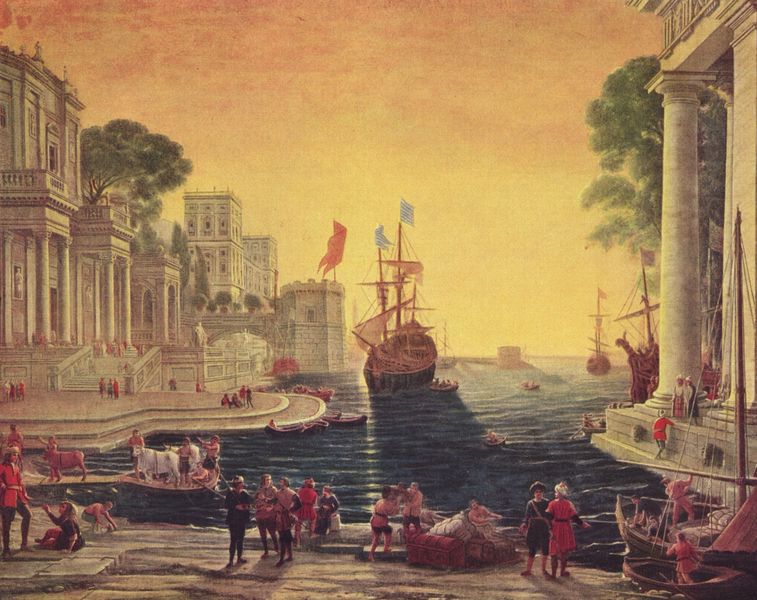
Titel: Odysseus übergibt Chryseis ihrem Vater
Künstler: Claude Lorrain
Standort: Paris
Institution: Musée du Louvre
Schlagwörter: baum, blau, blätter, gemälde, gruppe, himmel, laub, mann, meer, nackt, schatten, wasser, wolken, baden, bäume, fluss, frauen, gelb, grün, landschaft, menschen, ocker, see, sitzen, stadt, ufer, wäsche, abend, braun, fenster, frau, hut, hüte, licht, marmor, männer, orange, schwarz, strasse, säule, säulen, terasse, weiss, ausblick, dach, gebäude, haus, rot, tier, tiere, leute, malerei, architektur, barock, mensch, stehen, stein, dämmerung, horizont, häuser, kühe, vieh, brücke, gewässer, kanal, sonne, gold, händler, kind, klassizismus, boot, boote, genre, handel, kinder, pferd, pferde, ruder, turm, vorbau, balkon, küste, schiff, schiffe, segel, segelboot, segelschiffe, strand, welle, wellen, fahnen, italien, perspektive, vedute, venedig, fahne, fischer, flagge, mast, segelschiff, säcke, transport, mauer, sonnenuntergang, kuh, rind, treiben, arbeiter, figuren, hafen, hafenmauer, häuse, kai, kaimauer, masten, romantik, abfahrt, staffage, steg, treppe, treppen, architecture, blue, column, columns, crowd, hat, men, palace, people, red, soldiers, stairs, steps, white, women, france, gray, green, old, woman, yellow, ruderboot, rudern, oil painting, picture, brown, stufe, stufen, platte, abendrot, leuchten, segelboote, takelage, segeln, segler, waschen, truhe, rinder, antike, türme, palast, palazzi, palazzo, mole, zentralperspektive, becken, uniform, kiste, wimpel, rom, risalit, hirsch, clouds, man, sky, stone, tree, boat, landscape, ocean, sea, ship, water, waves, houses, sun, trees, bettler, claude, platten, tempel, kaufleute, flaggen, anker, evening, river, dusk, plants, dorisch, gegenlicht, stier, castle, shadow, coat, pirates, träger, barock-klassizismus, schatz, boats, sail, sailors, flag, town, betteln, marble, italy, person, kalb, zinne, ziegen, ware, fischen, city, flags, ancient, lasten, polygon, history, renaissance, temple, trppe, buildings, venice, pots, seeleute, harbor, harbour, medieval, handeln, animal, cow, cows, lorrain, truhen, ships, sunset, bull, pillar, money, work, claude lorrain, humans, port, satdt, worker, sailing, sails, tan, kaln, market, poor, doric, royalty, workers, treooe, trade, fiktiv, antikisiernend, arkadische, segelbschiff, wäsche waschen, london, dock, morning, merchants, gondola, collumns, farbe, ox, capitals, shipping, masts, loading, cargo, docks, rigging, plast paläste, wate, inlet, goods, pennants, farbig, klassik, klassisch, dockside, piratse, piller, brides, rowmen, collunms, набережная, red sunrise, anila, virgins, boxed